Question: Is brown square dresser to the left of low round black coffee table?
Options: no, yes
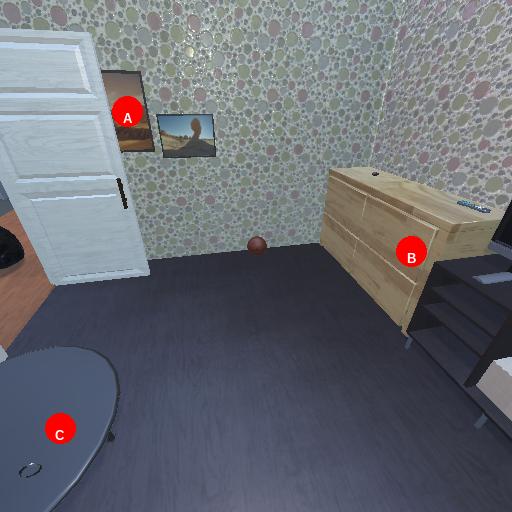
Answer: no